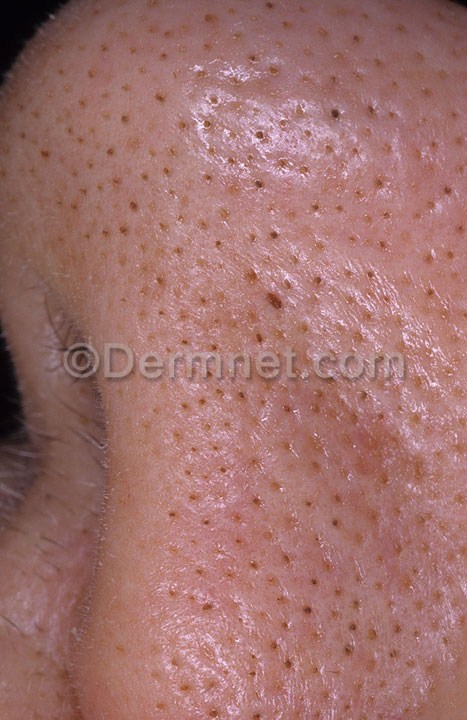
Disease: Acne and Rosacea Photos